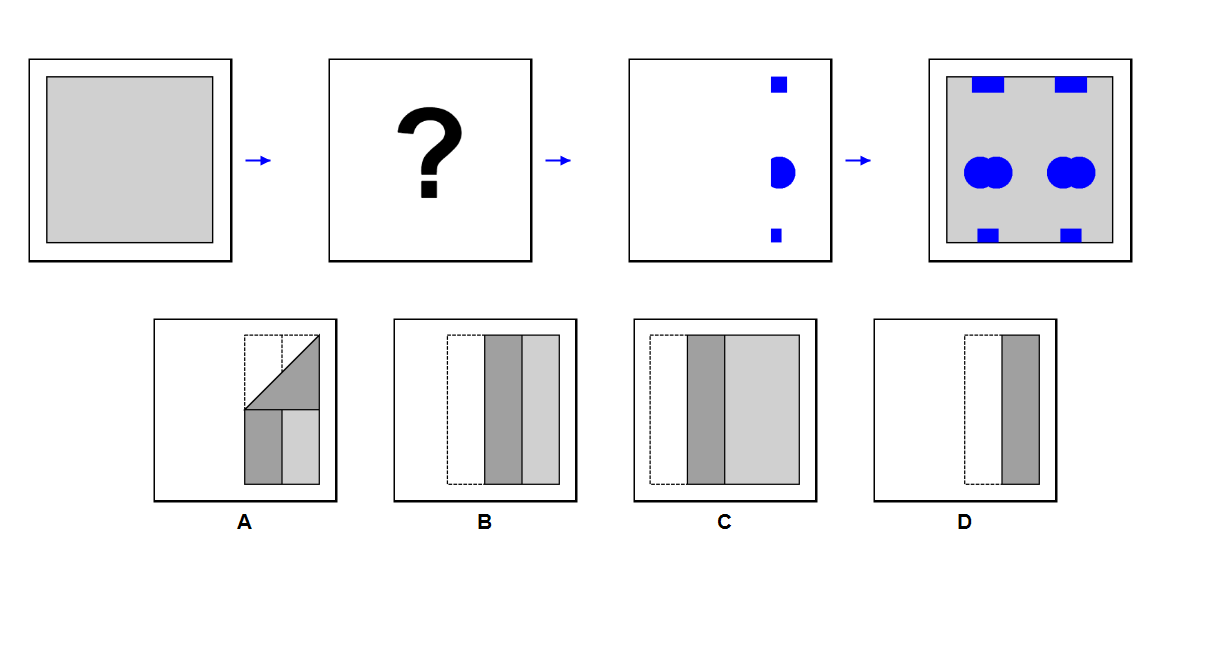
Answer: A